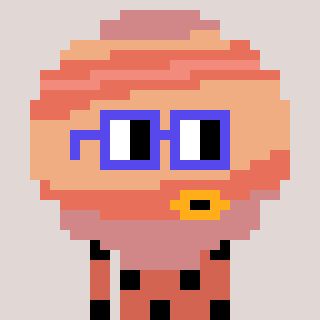
a pixel art character with square blue glasses, a jupiter-shaped head and a peachy-colored body on a warm background